Aerial crown-view tile of a tropical tree (Barro Colorado Island, Panama), acquired 20250915:
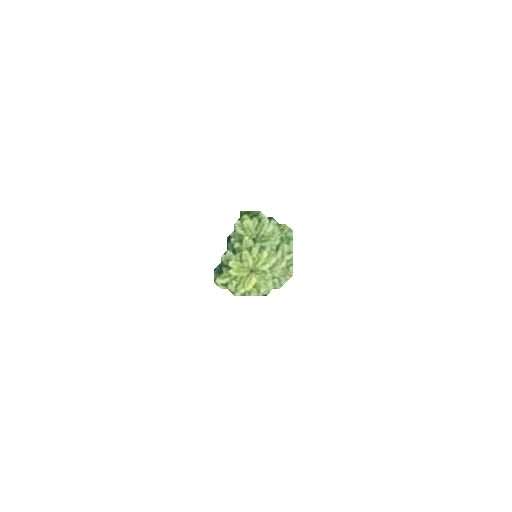
Species: Trattinnickia aspera
GBIF accepted scientific name: Trattinnickia aspera
Crown area: 7.083 m²